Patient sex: M
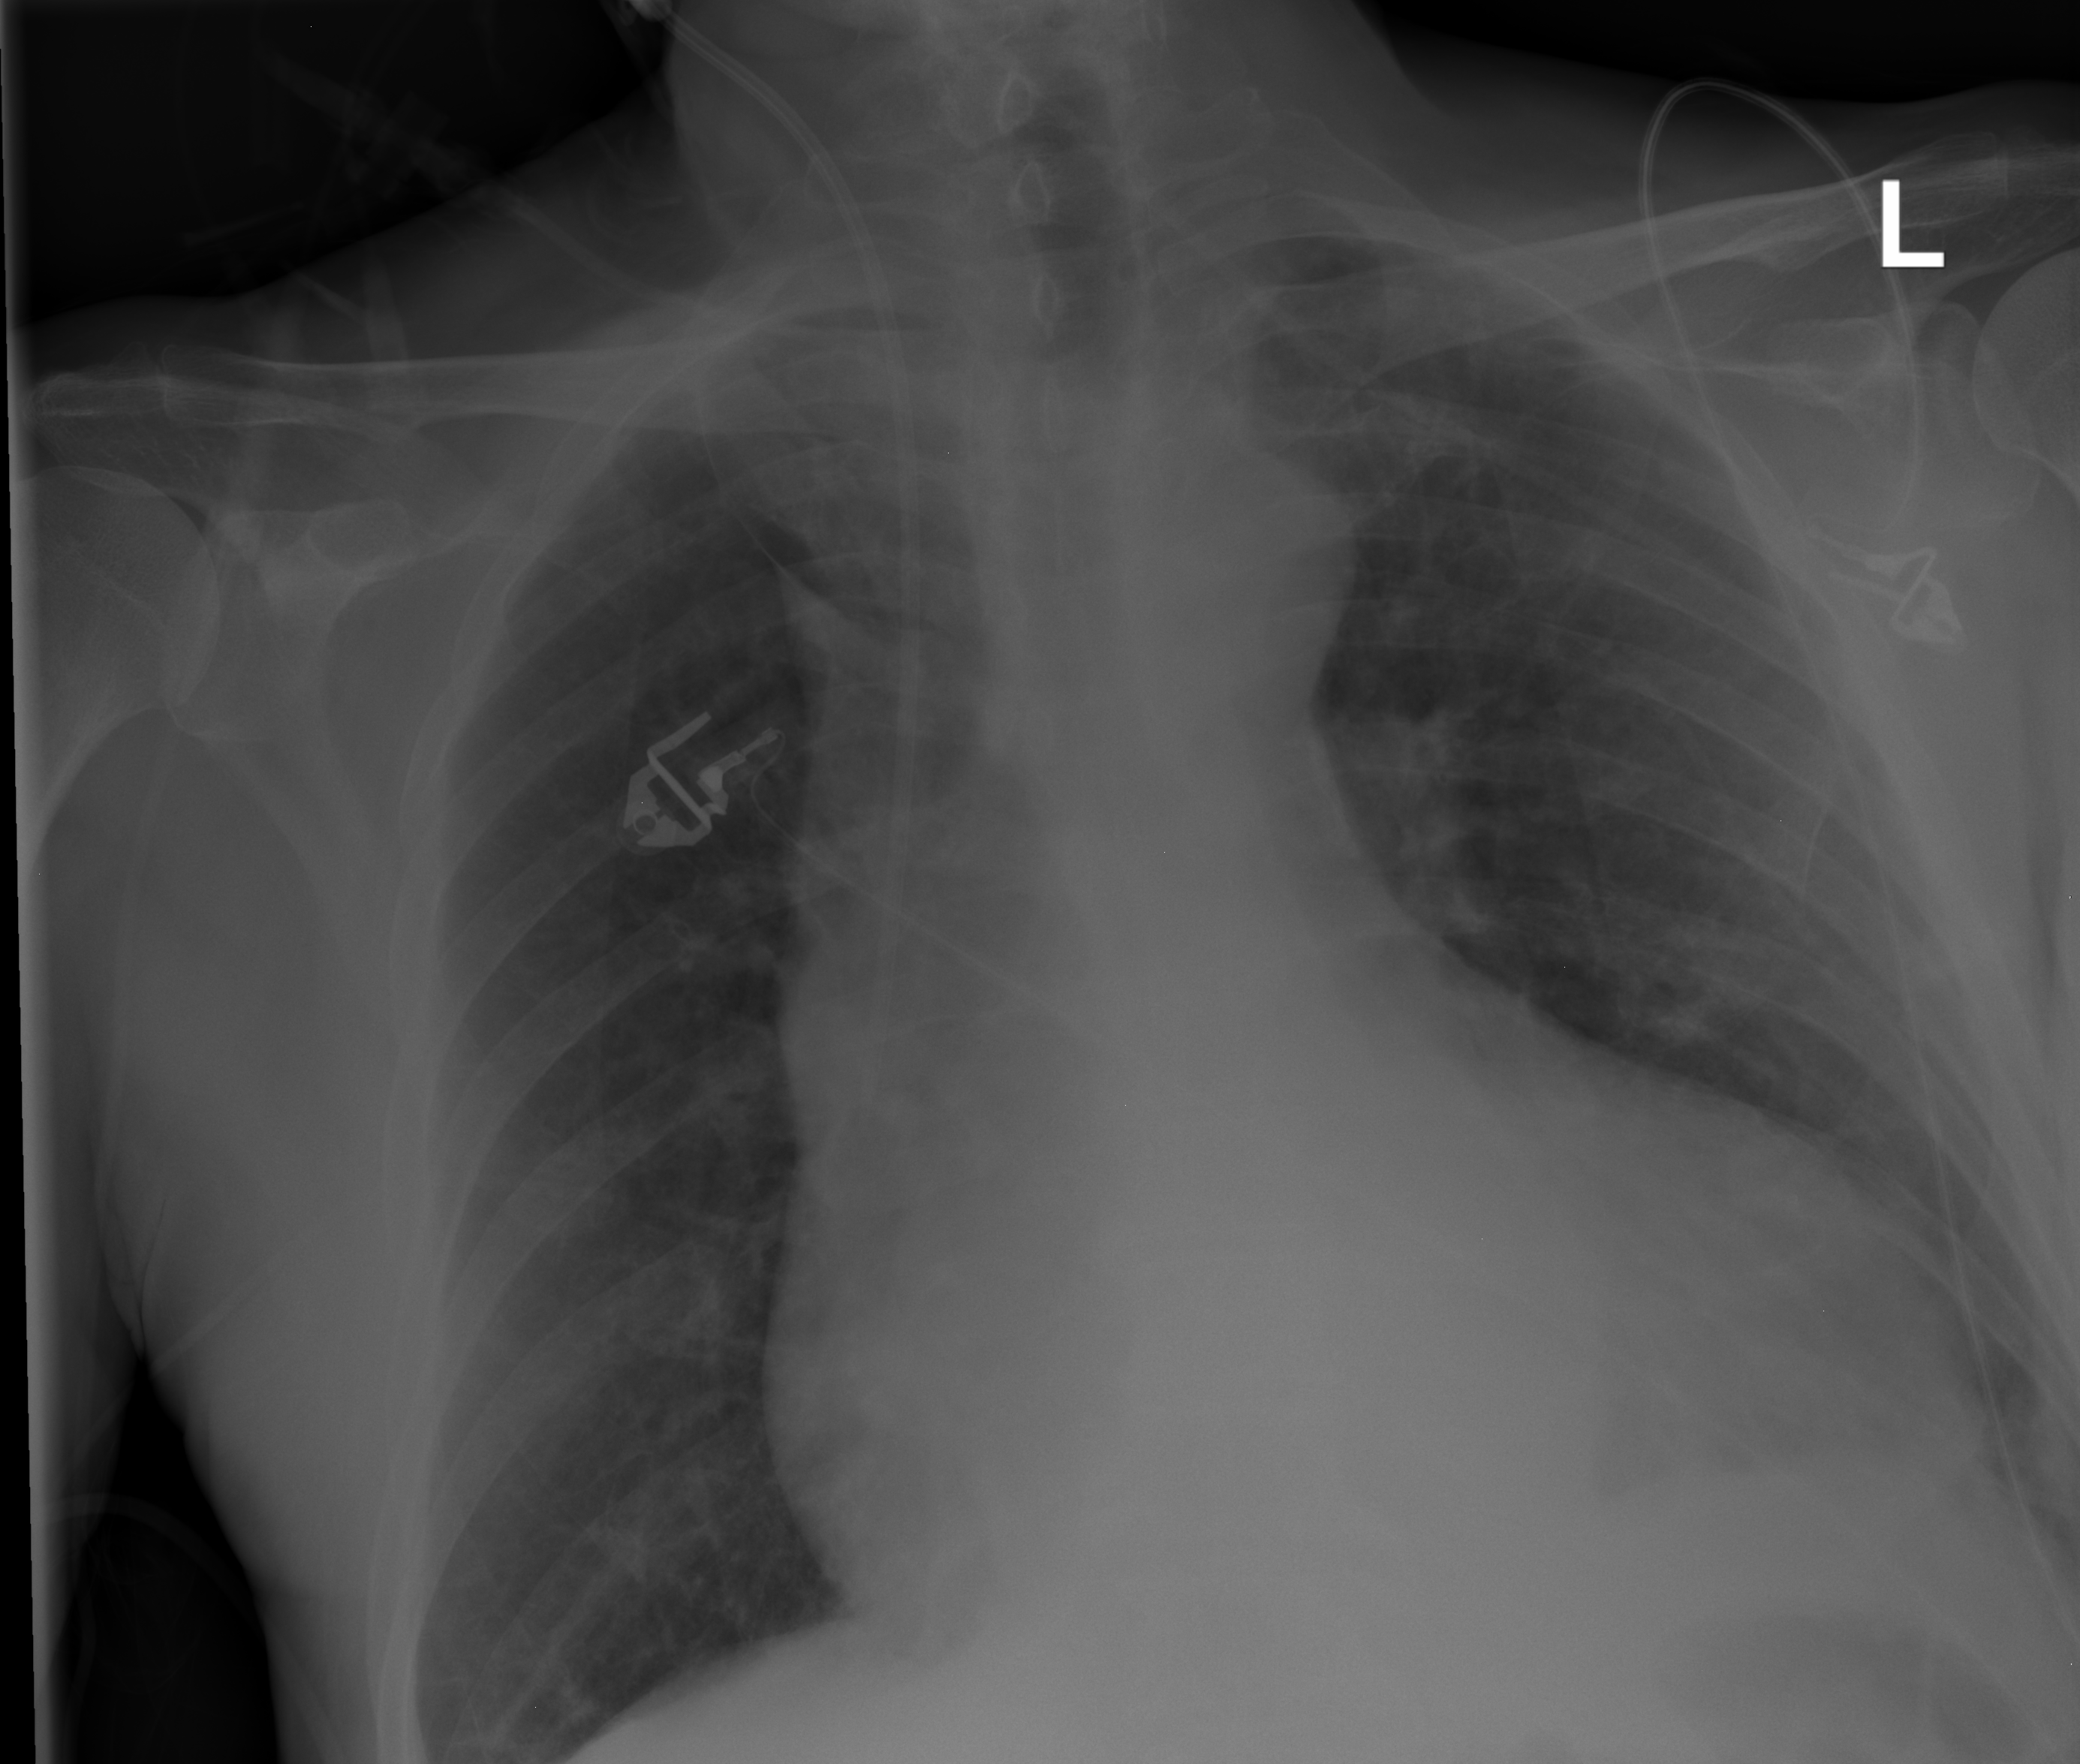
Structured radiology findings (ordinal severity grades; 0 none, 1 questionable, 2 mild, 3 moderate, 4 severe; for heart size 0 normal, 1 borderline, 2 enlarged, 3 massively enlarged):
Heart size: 3
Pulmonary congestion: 2
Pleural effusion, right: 0
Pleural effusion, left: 1
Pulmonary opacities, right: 0
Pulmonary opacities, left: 0
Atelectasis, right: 0
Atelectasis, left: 2